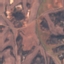
Land use / land cover class: HerbaceousVegetation